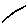
Label: line